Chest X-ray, PA view. Patient: 57 years old, sex M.
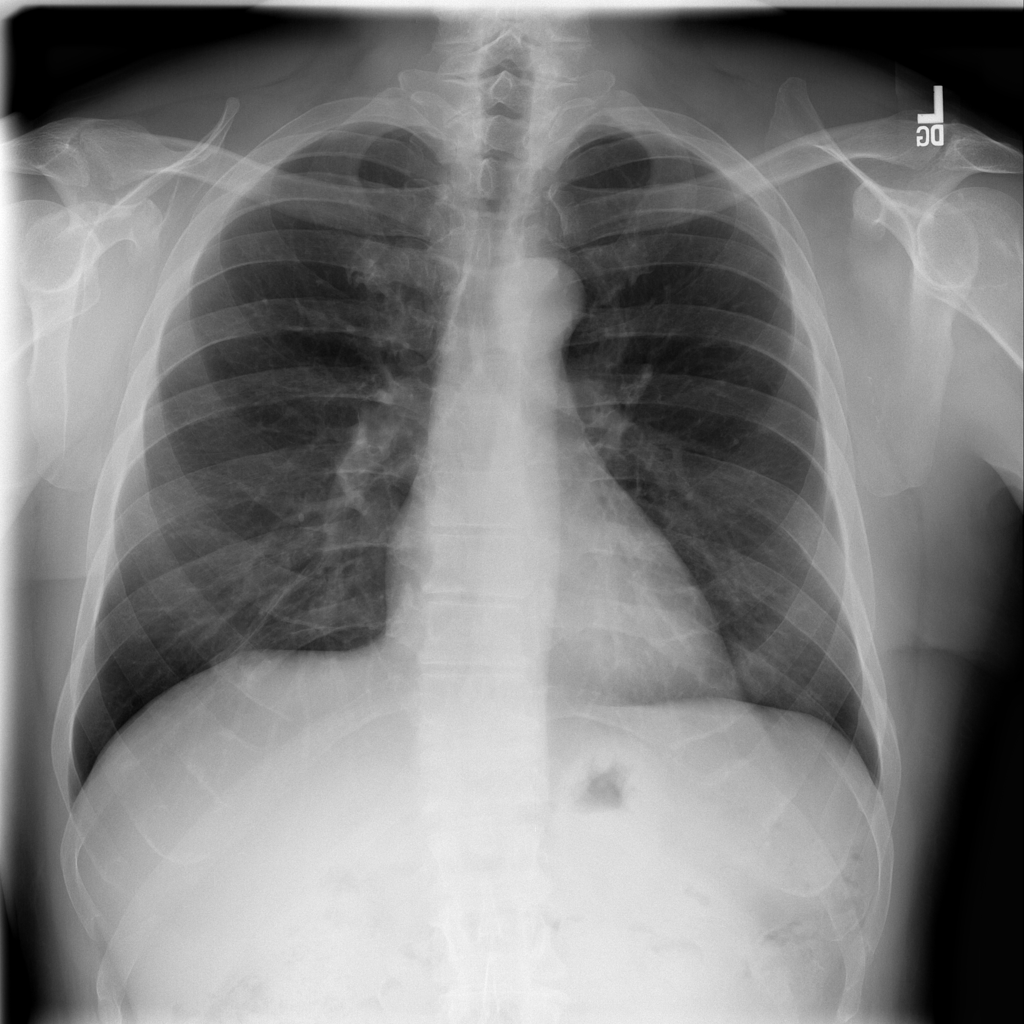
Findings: No Finding